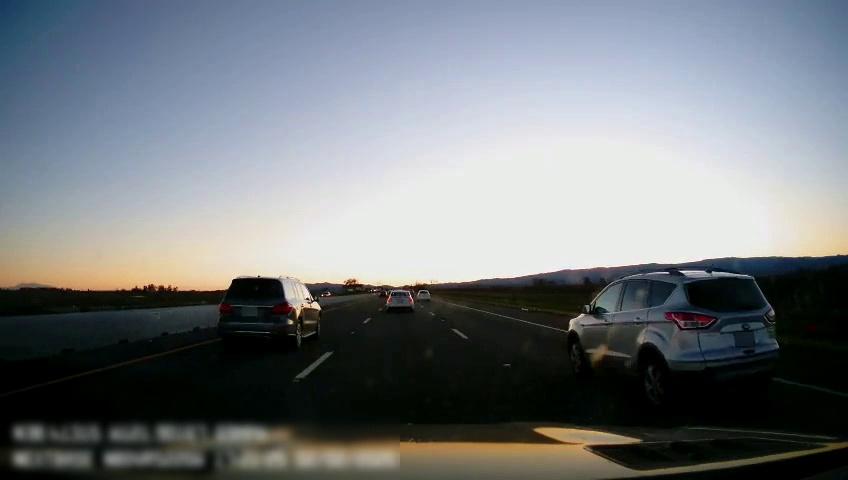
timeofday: Day
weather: Sunny
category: Drivable Space
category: Vehicles | Car
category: Vehicles | SUV
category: Vehicles | Car
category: Vehicles | Car
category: Vehicles | SUV
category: Lanes | Current Lane
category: Lanes | Current Lane
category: Lanes | Alternate Lane
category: Lanes | Alternate Lane